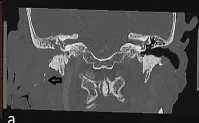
(case 8) An 84-year-old man had a 36mm max diameter ceruminous pleomorphic adenoma in the right EAC protruding out from the EAC and extending to the parotid (behind the mass, cholesteatoma was found in the EAC). CT: (A, B) calcified foci (black arrow) and heterogenous enhancement in the tumor.
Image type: radiology (ct)